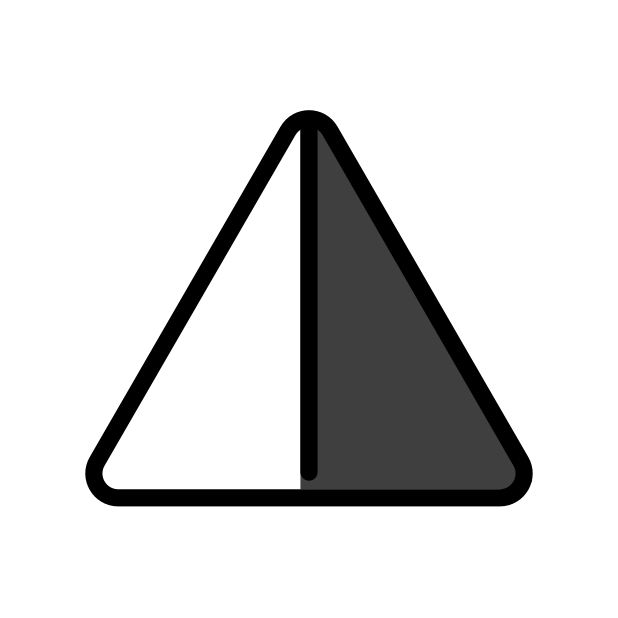
Emoji: ◮
Name: up-pointing triangle with right half black
Unicode: 0x25ee